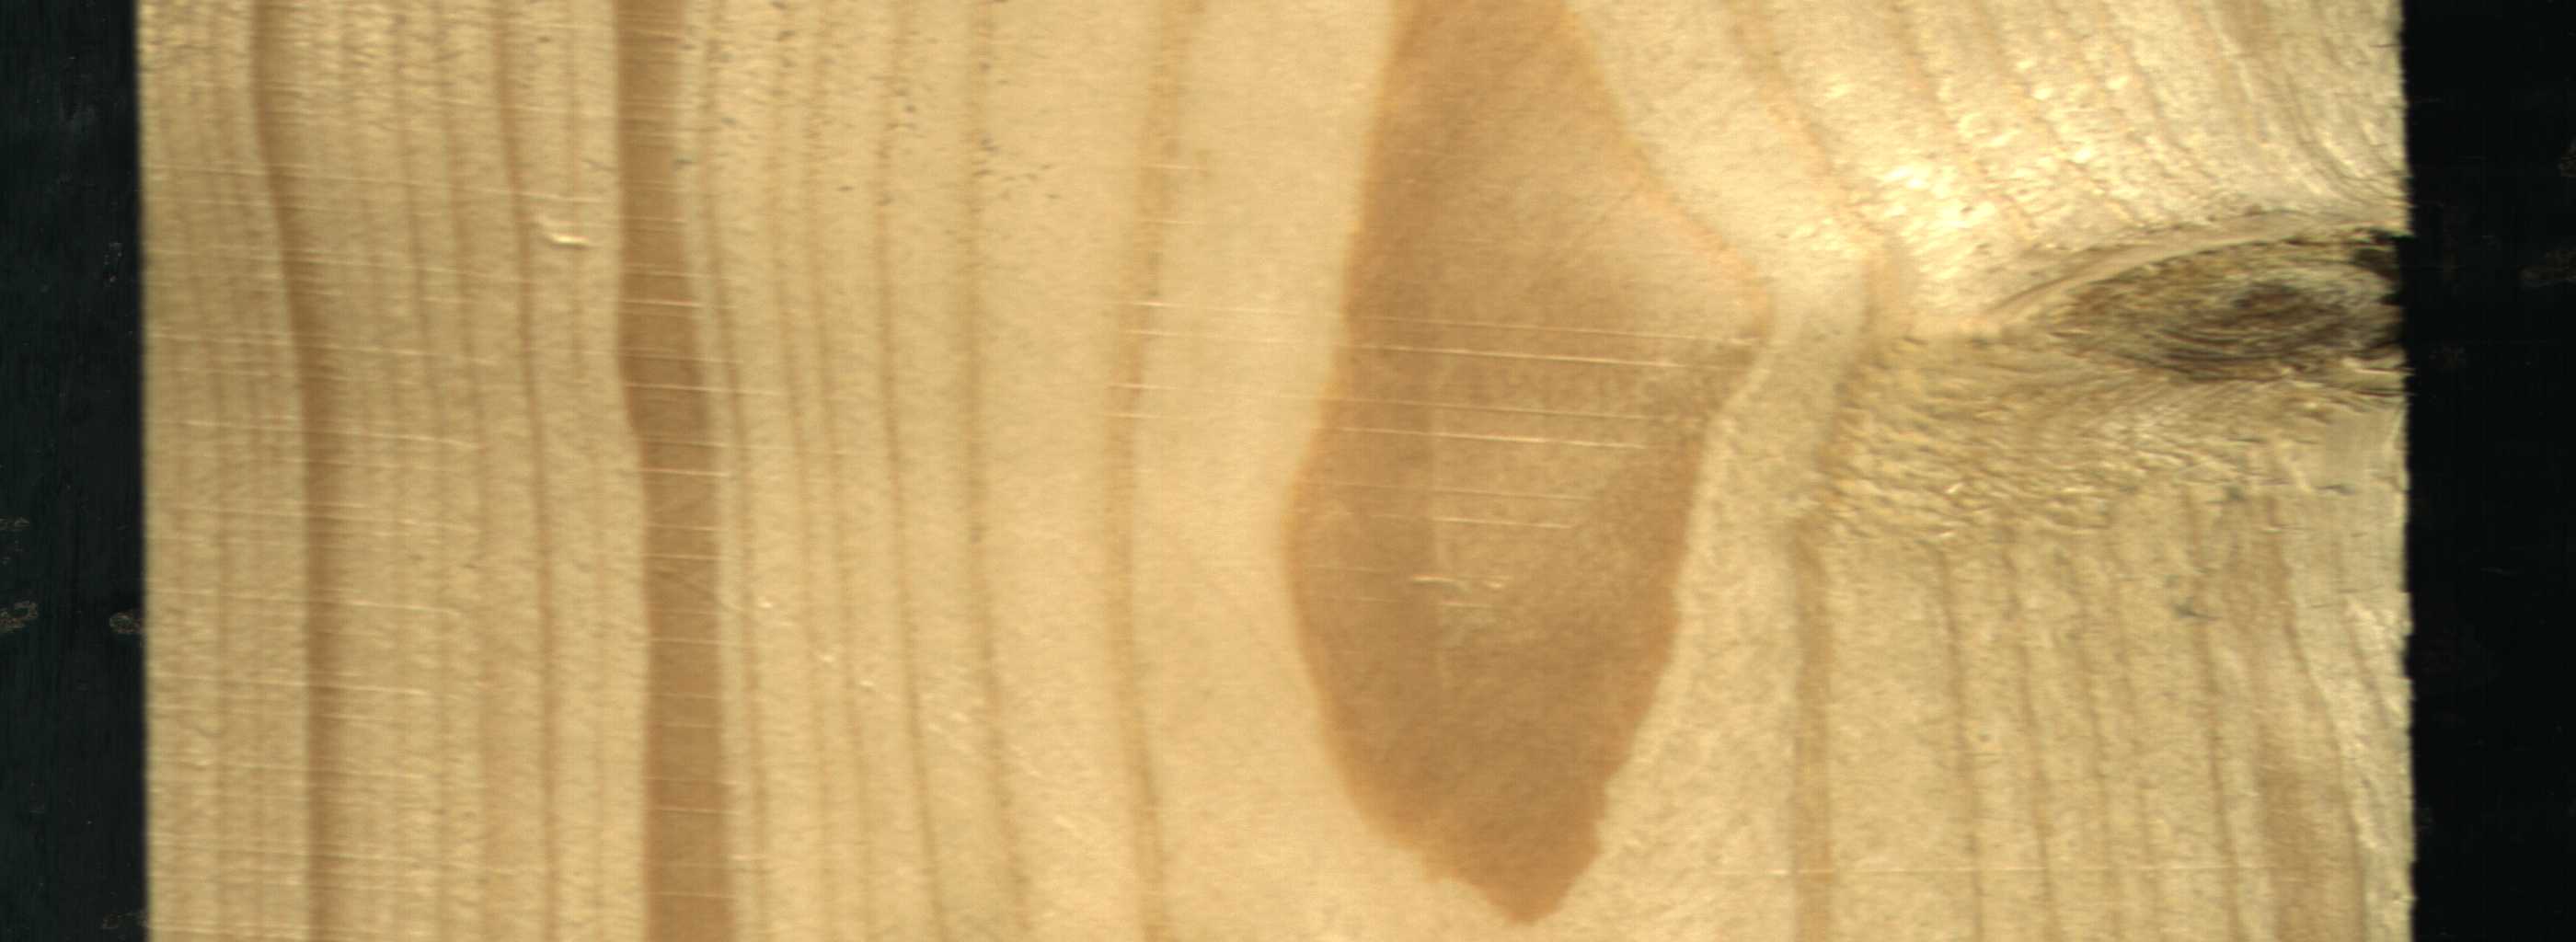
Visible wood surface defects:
Quartzity
Live_Knot